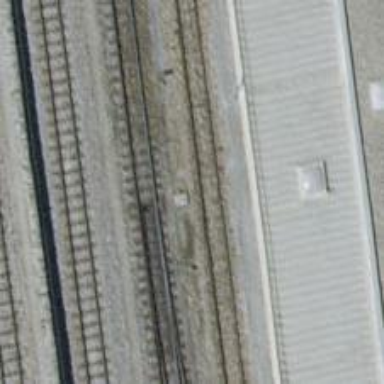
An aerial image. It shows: Railway switch.